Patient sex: M
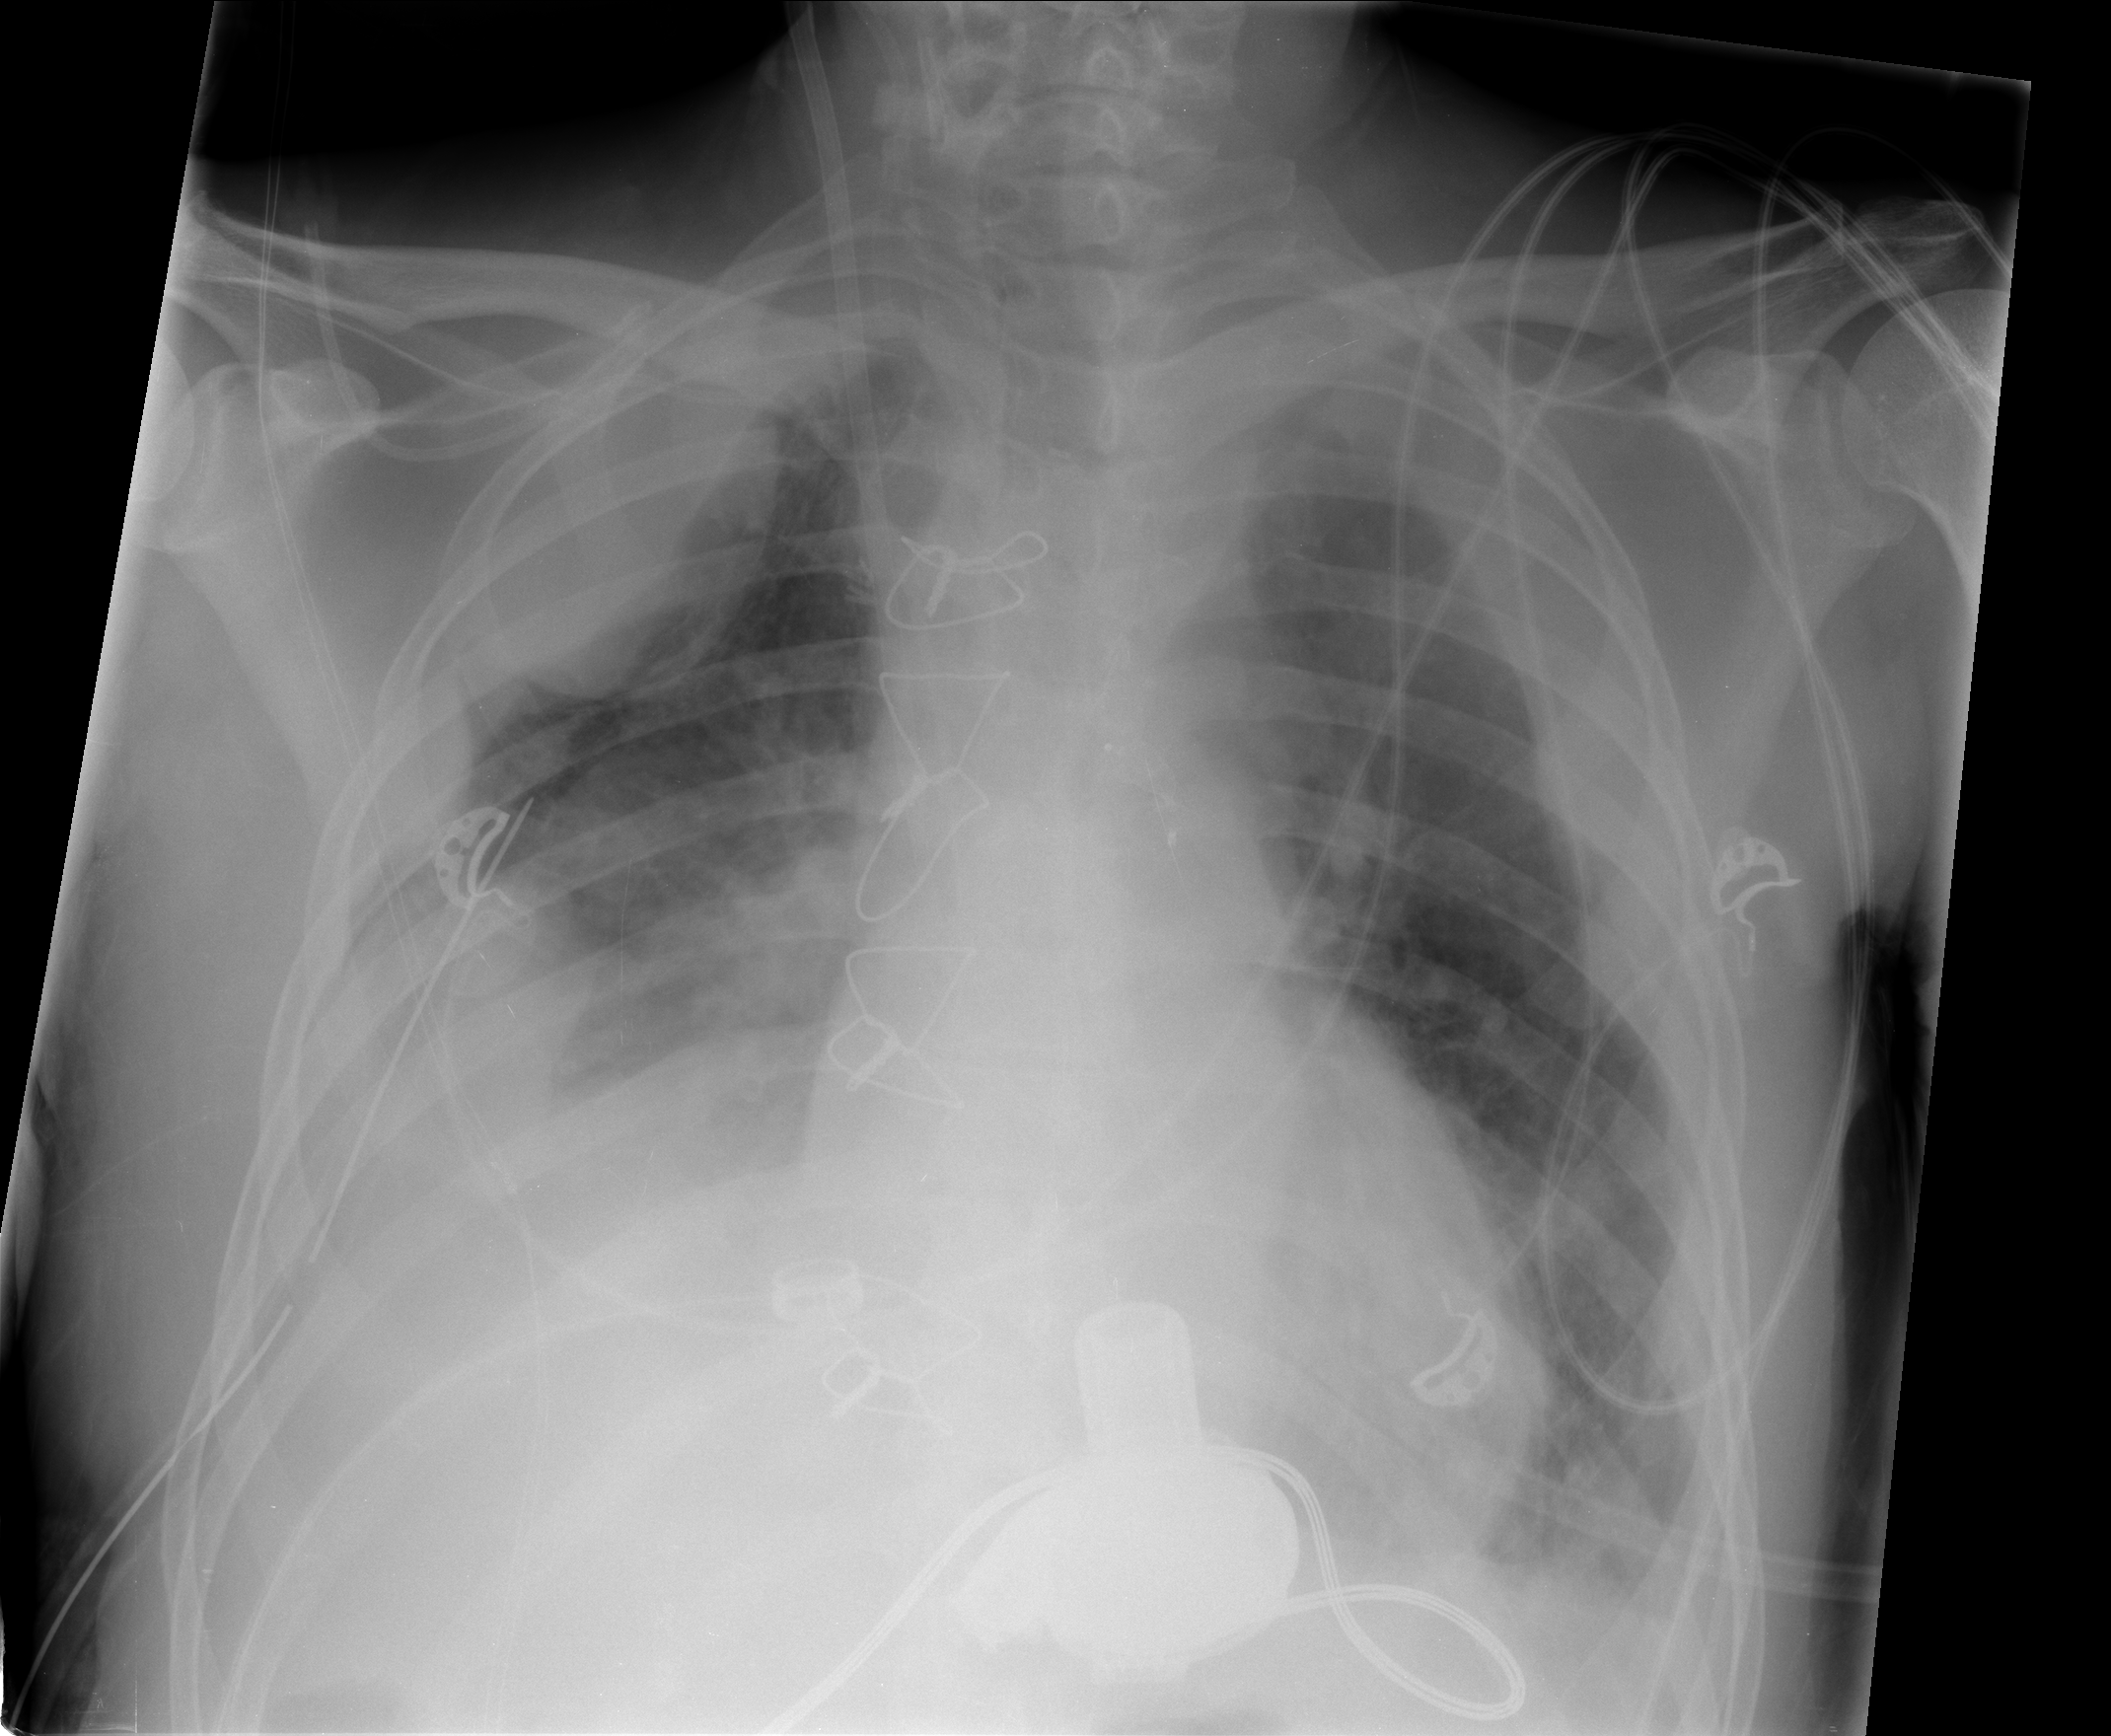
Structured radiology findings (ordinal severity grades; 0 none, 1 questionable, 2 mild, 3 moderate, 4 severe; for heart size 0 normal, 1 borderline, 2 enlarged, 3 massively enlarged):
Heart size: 1
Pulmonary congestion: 2
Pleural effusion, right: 3
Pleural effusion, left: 2
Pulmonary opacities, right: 2
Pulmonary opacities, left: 0
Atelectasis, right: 3
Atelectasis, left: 2